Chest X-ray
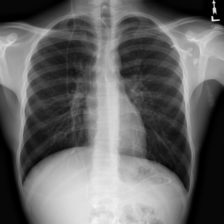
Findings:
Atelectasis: negative
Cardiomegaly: negative
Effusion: negative
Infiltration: negative
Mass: negative
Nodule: positive
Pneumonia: negative
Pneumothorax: negative
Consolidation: negative
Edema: negative
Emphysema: negative
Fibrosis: negative
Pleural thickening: negative
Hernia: negative